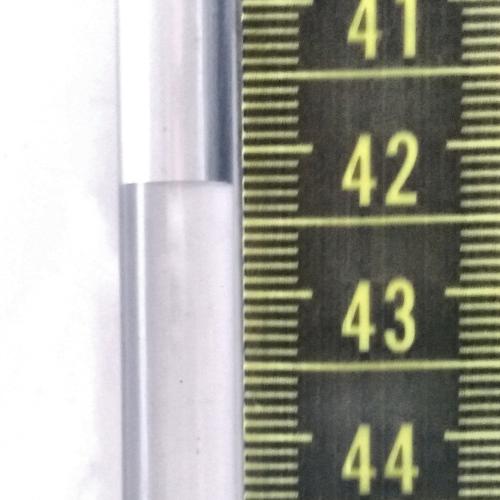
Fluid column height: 42.2 cm